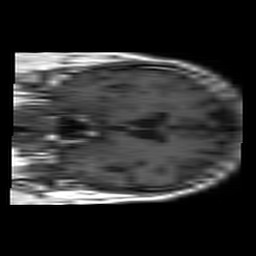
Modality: T1w
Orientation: coronal
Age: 70
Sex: male
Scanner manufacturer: philips
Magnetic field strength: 1.5 T
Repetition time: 0.375 s
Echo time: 0.011 s